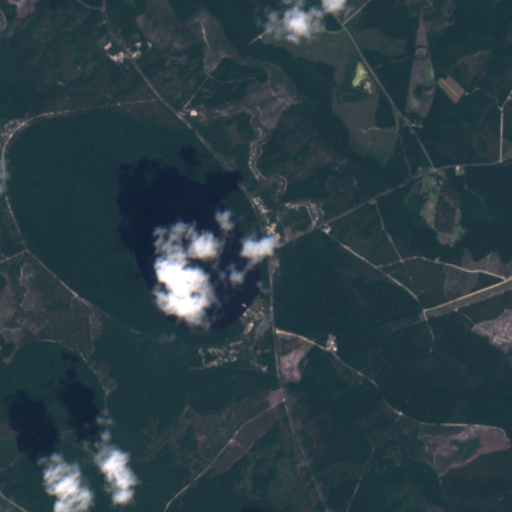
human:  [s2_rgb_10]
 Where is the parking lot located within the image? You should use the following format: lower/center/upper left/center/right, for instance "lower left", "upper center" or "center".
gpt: The parking lot is located in the center of the image.
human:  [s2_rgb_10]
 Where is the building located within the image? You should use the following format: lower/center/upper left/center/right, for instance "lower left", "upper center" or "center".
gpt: The building is located in the lower center of the image.
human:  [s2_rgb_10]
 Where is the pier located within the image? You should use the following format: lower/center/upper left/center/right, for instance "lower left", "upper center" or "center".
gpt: The pier is located in the center of the image.
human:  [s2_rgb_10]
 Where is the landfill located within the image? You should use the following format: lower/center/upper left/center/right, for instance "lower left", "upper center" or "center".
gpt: There is no landfill in the image.